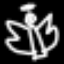
Label: angel